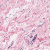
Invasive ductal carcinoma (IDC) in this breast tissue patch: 0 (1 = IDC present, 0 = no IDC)